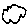
Label: cloud